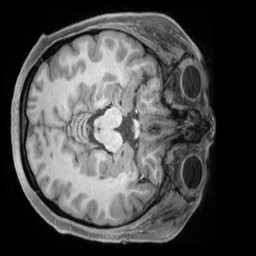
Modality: T1w
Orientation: axial
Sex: female
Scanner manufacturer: siemens
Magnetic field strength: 3 T
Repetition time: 2.4 s
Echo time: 0.00222 s